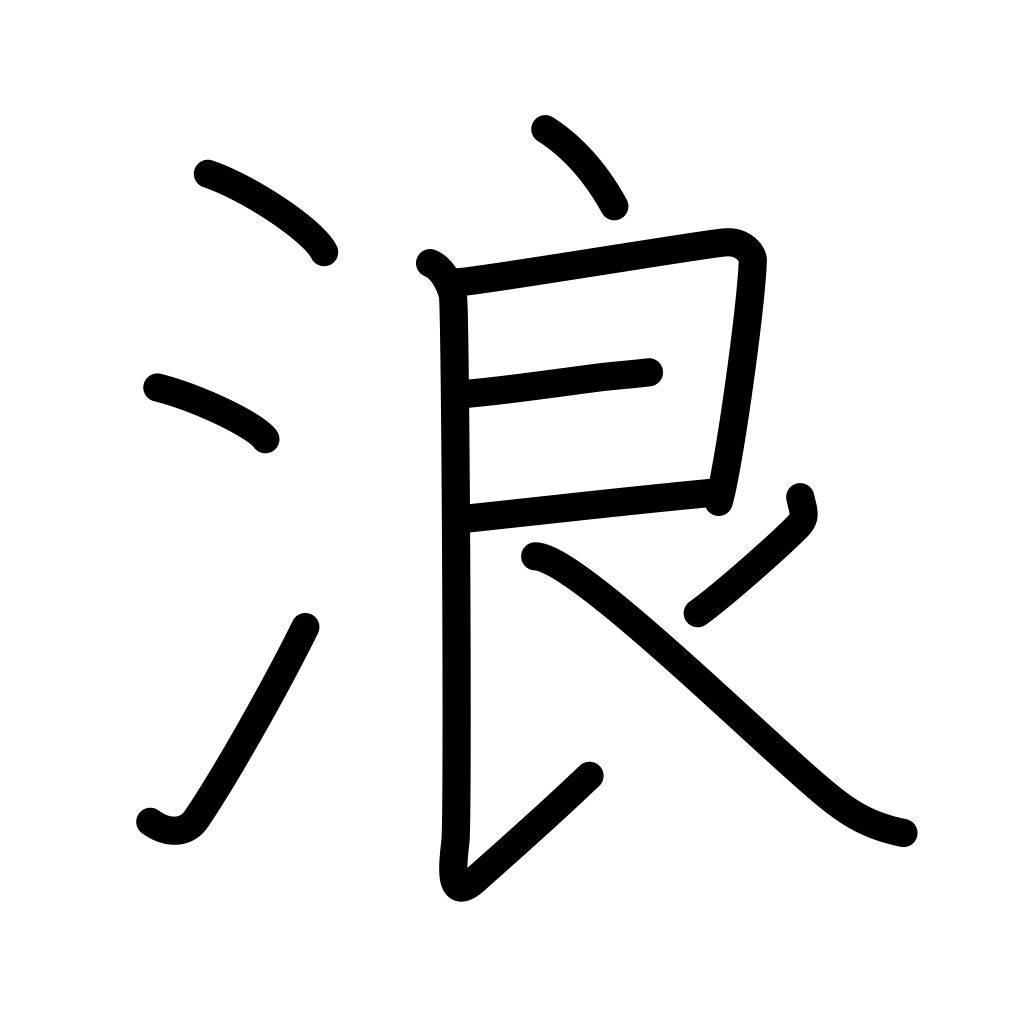
Meaning: wandering, waves, billows, reckless, unrestrained